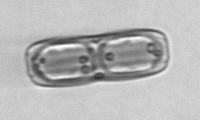
Label: Ephemera